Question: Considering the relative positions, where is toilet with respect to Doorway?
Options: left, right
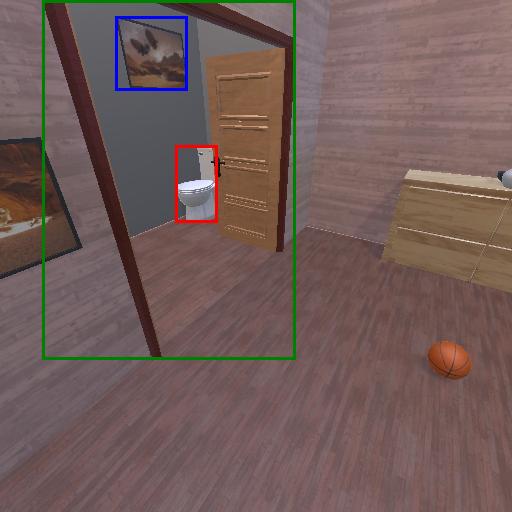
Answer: left